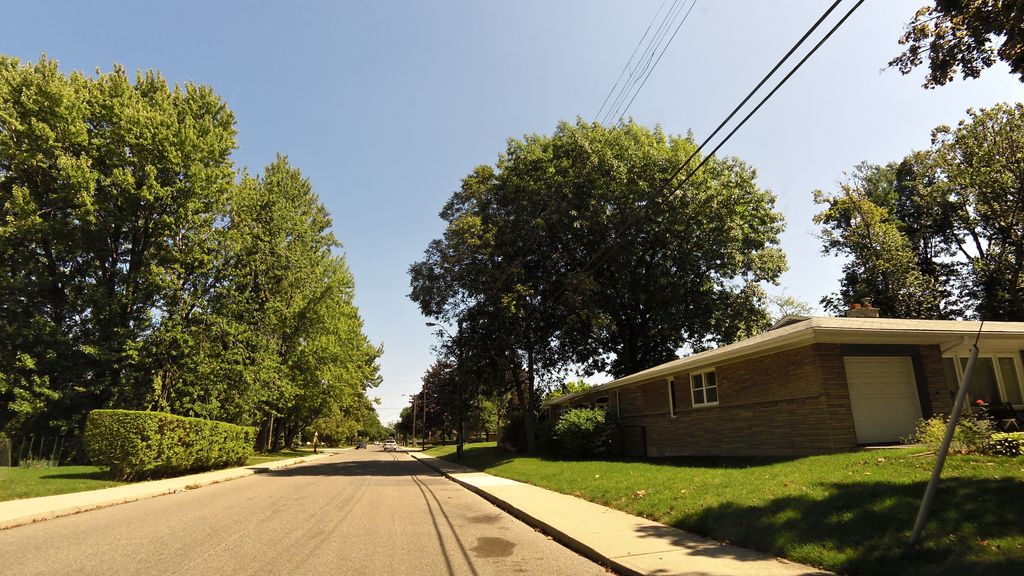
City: hamilton